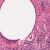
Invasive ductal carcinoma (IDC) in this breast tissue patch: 1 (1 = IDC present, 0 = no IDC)